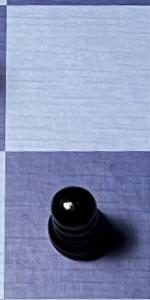
Label: Pawn_Black